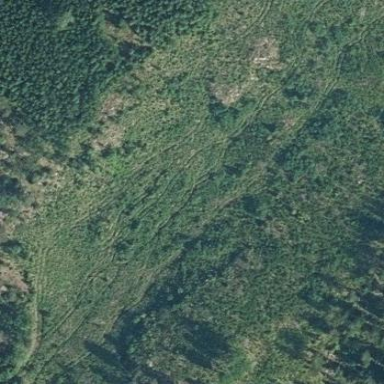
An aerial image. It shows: Scrub area designated for logging.